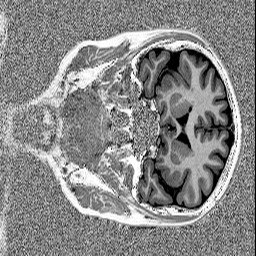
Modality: MP2RAGE
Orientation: coronal
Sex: female